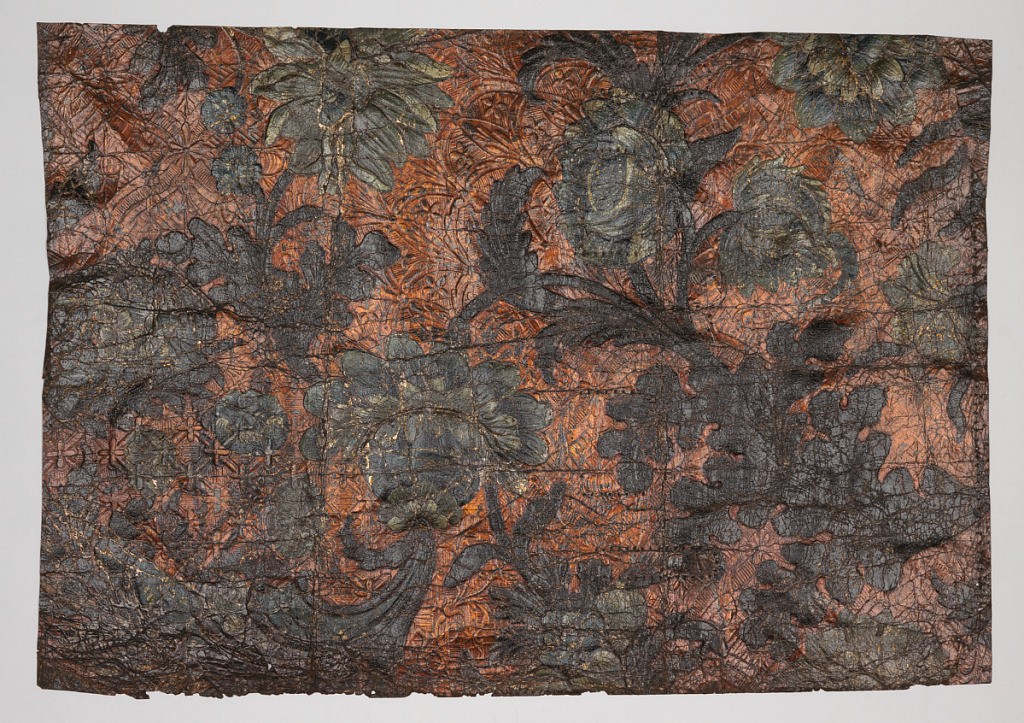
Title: Sidewall
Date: ca. 1700
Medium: Leather, stamped, gilded, painted
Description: Diapered field of varnished silver; foliage in green, flowers in green and blue.